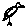
Label: bird